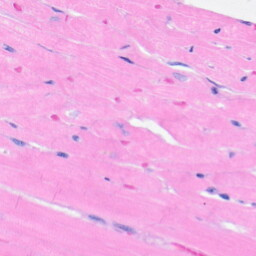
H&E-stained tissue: Heart